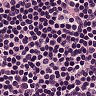
Metastatic tissue present: no